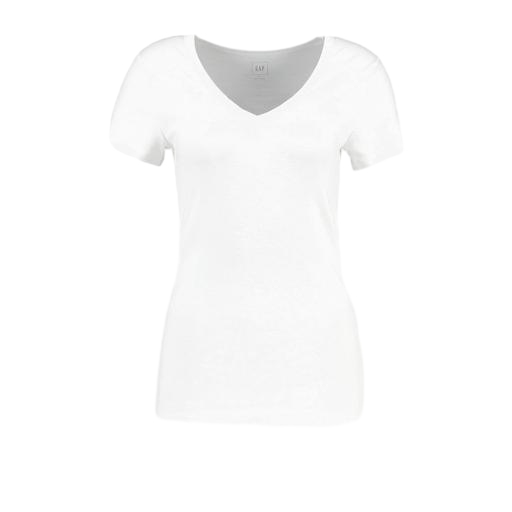
white v-neck t-shirt only macy, white slim-fit v-neck tee, white petite t-shirt only macy, white background